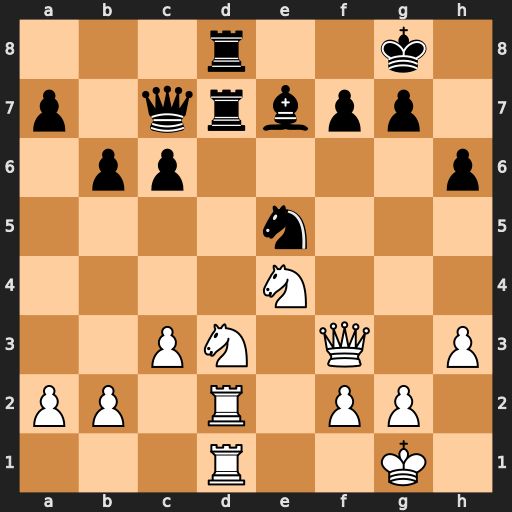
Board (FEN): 3r2k1/p1qrbpp1/1pp4p/4n3/4N3/2PN1Q1P/PP1R1PP1/3R2K1
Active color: w
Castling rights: -
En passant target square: -
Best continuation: Nxe5 Rxd2 Qxf7+